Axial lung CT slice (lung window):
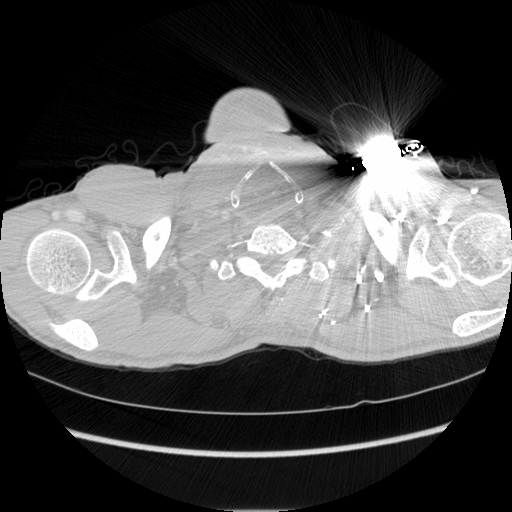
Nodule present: no